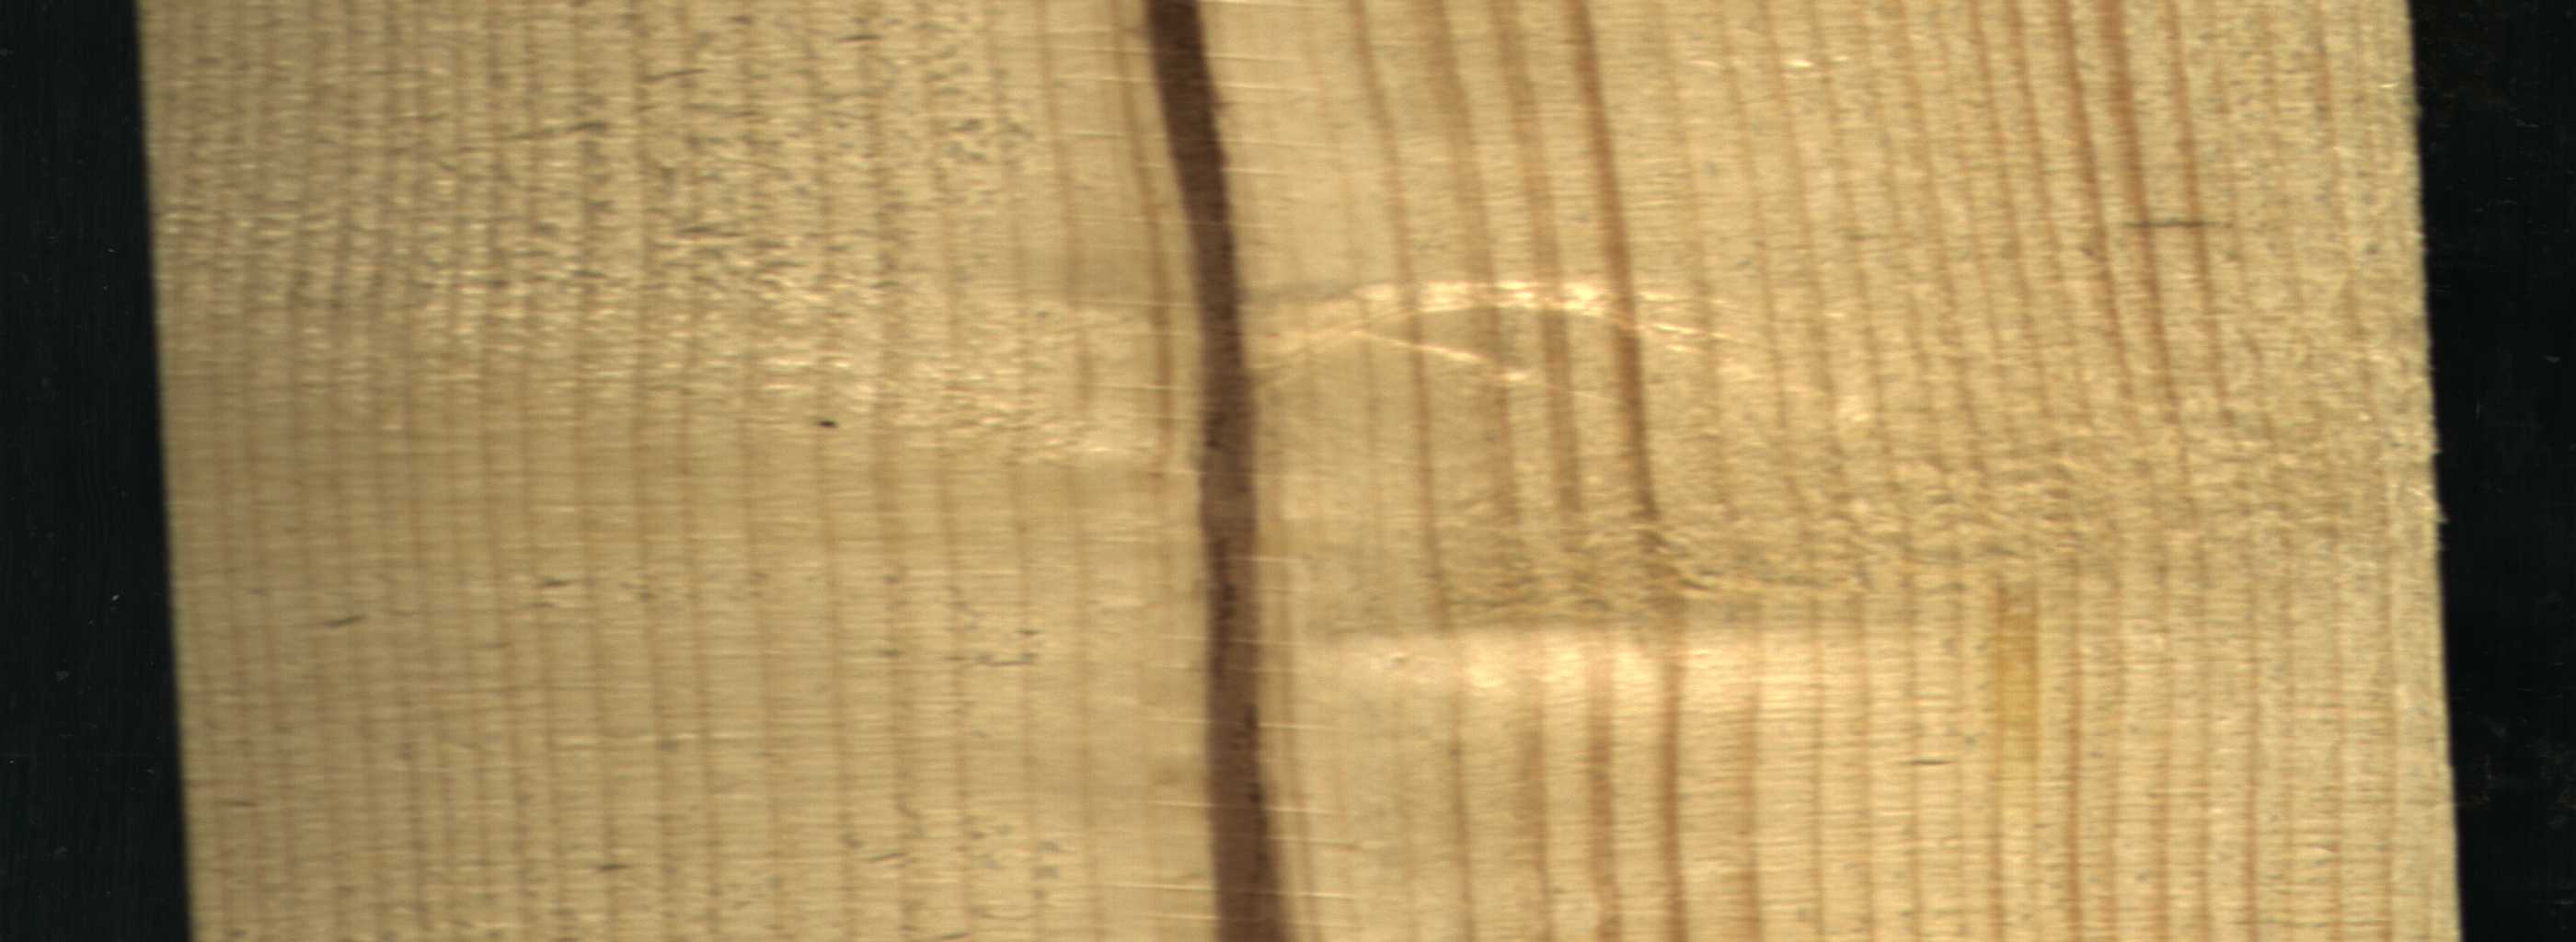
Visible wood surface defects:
Marrow